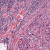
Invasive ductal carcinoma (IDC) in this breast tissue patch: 1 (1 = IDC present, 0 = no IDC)